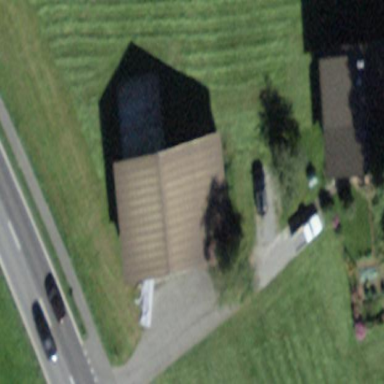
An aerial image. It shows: Barn.